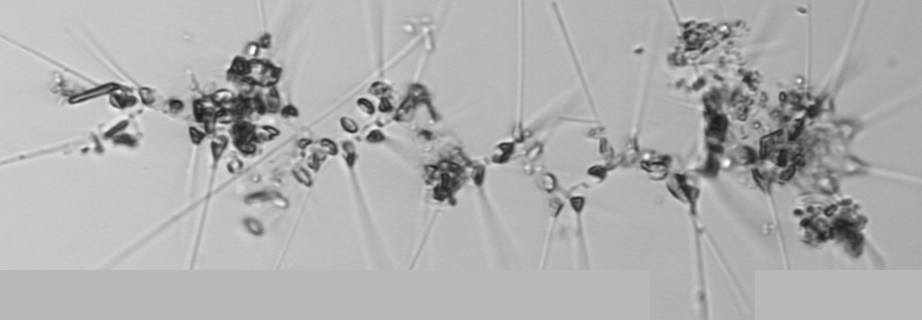
Label: Asterionellopsis_glacialis